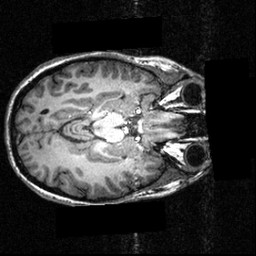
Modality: T1w
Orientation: axial
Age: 21
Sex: female
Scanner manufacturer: siemens
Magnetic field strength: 3.951 T
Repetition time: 1.5 s
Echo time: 0.00335 s